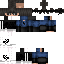
A male human skin with dark skin, wearing brown long hair dressed in a blue hoodie and black pants, featuring a closed mouth.